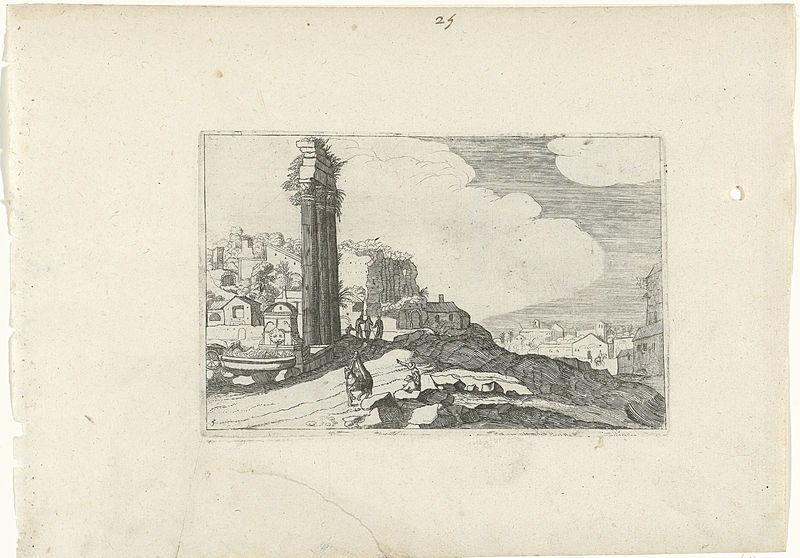
Titel: Tempel van Castor en Pollux
Künstler: Willem van (II) Nieulandt
Standort: Amsterdam
Institution: Rijksmuseum
Schlagwörter: village, maison, herbes, antique, ville, maisons, architecture, colonnes, toit, nuage, nuages, antiquité, vieux, herbe, toits, hommes, ruine, derrière, roche, travailleurs, roches, pière, pières, ruin